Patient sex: M
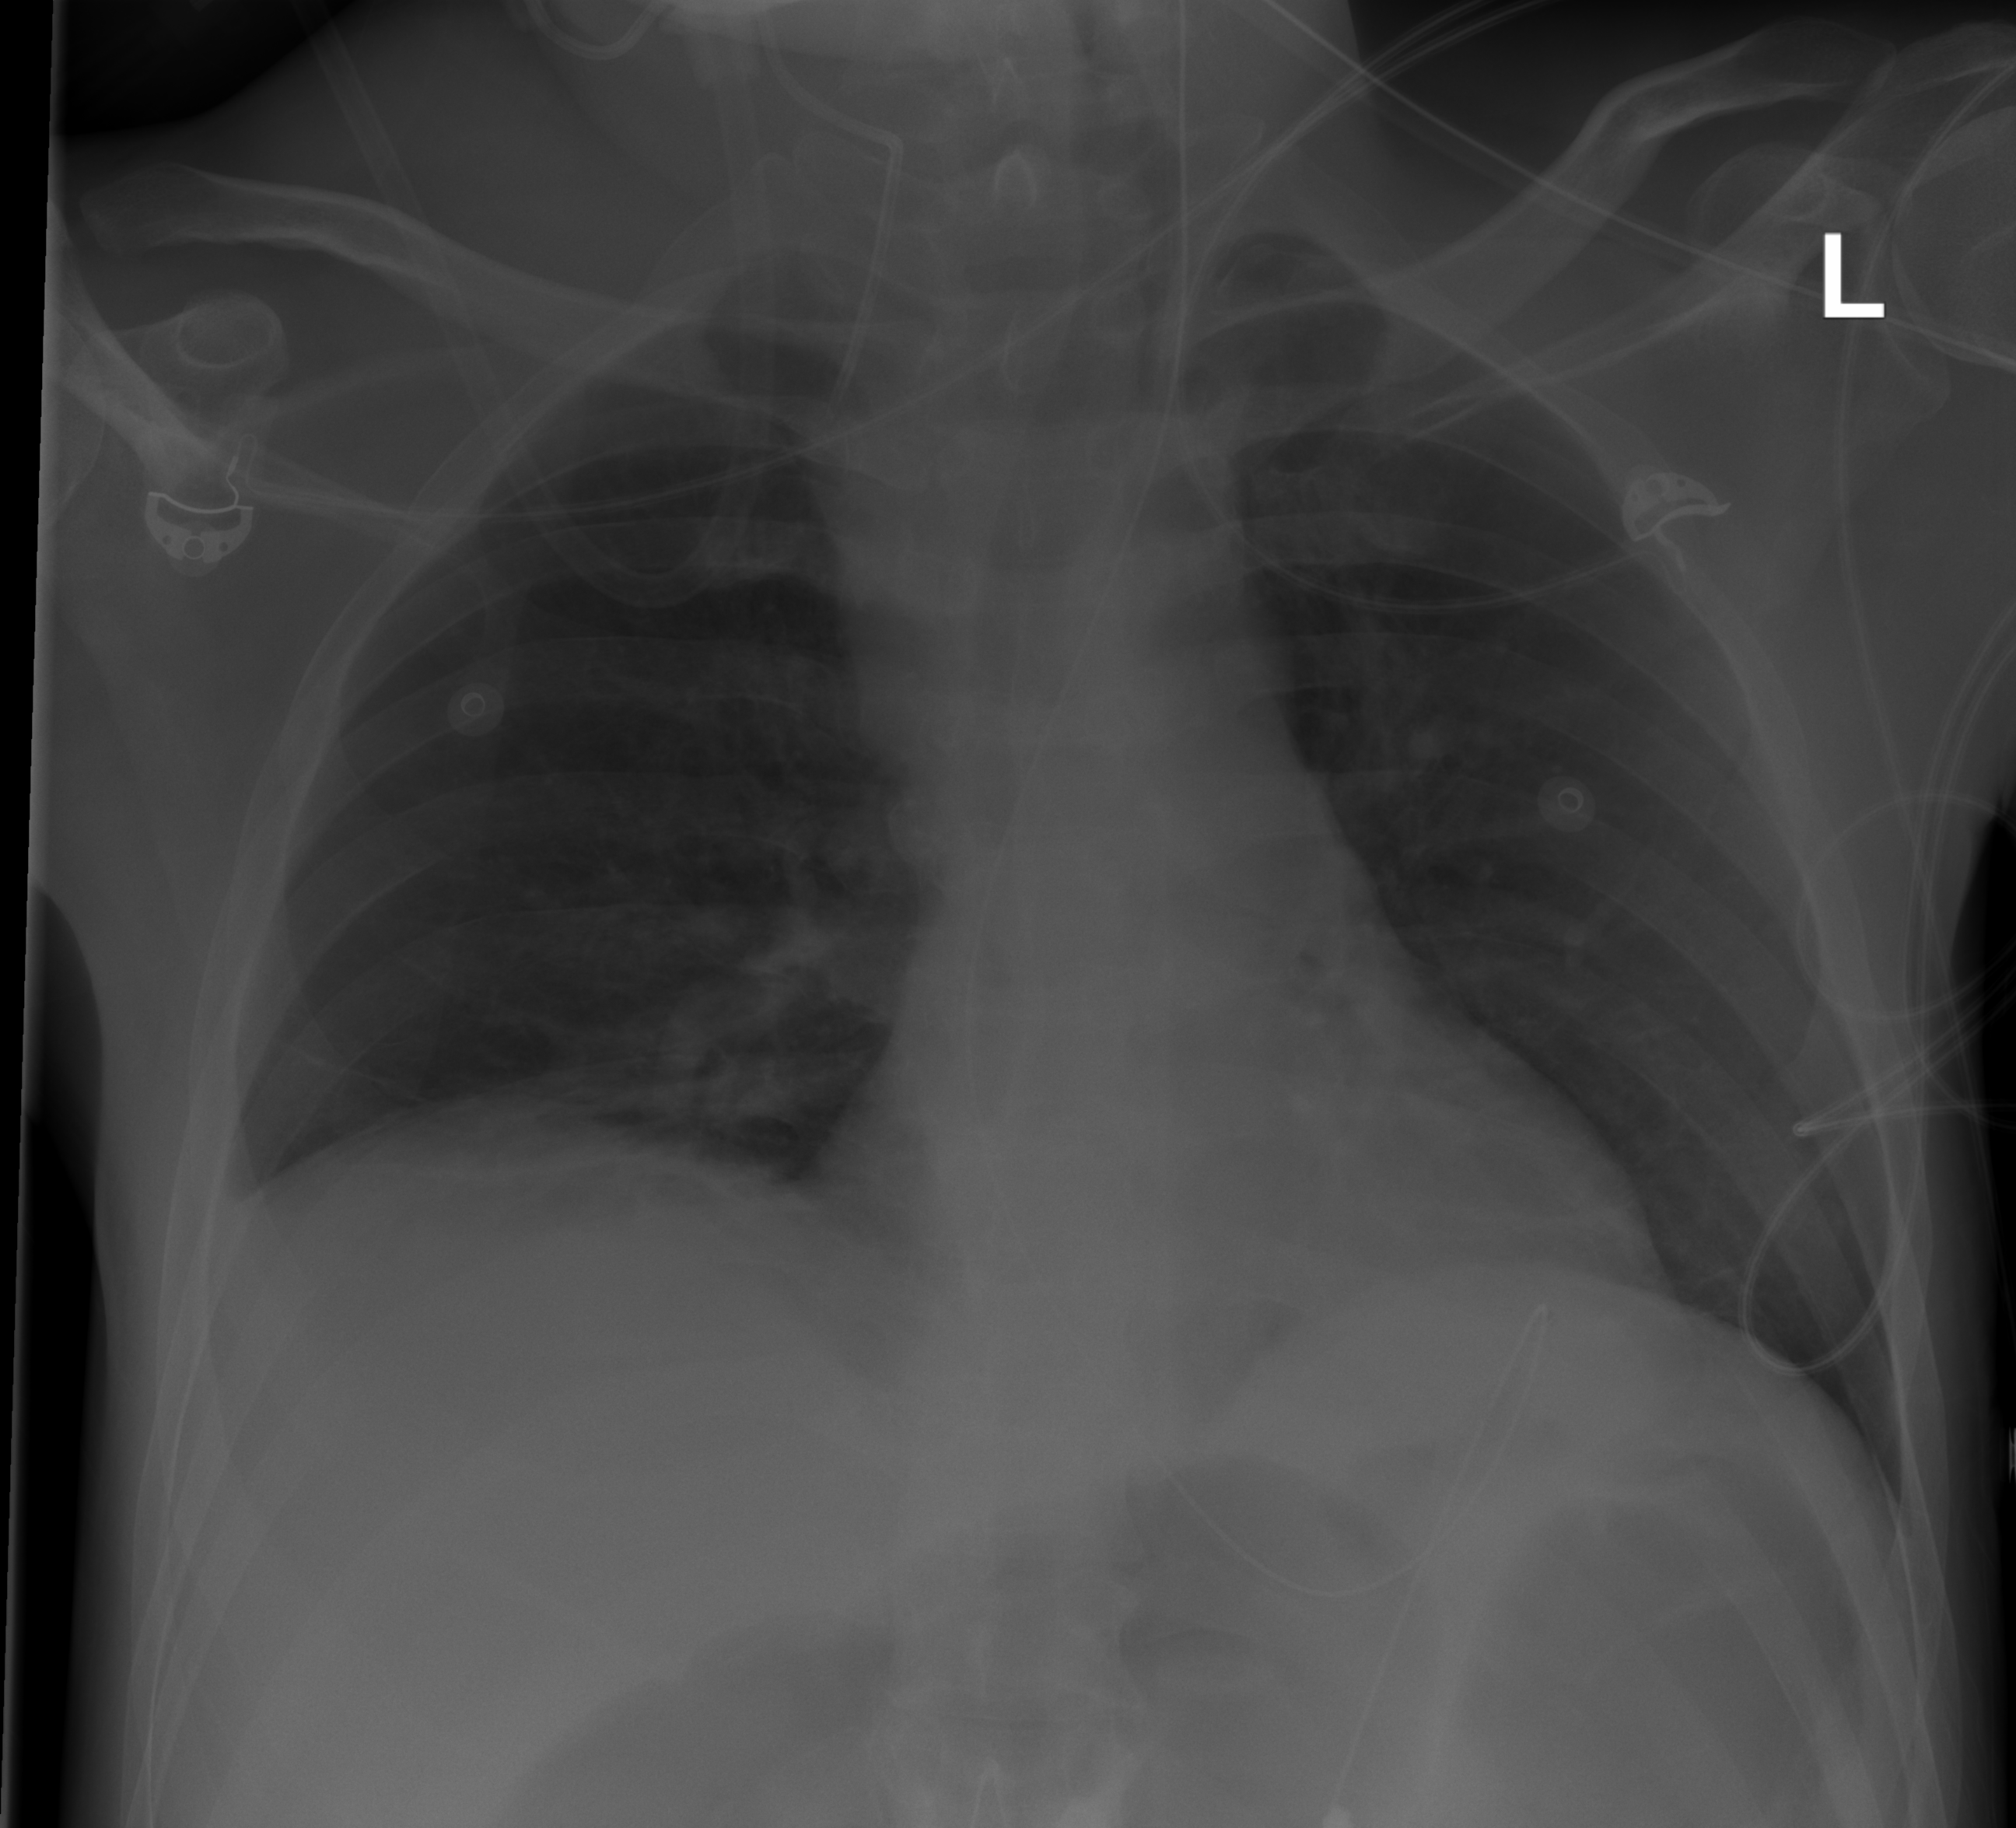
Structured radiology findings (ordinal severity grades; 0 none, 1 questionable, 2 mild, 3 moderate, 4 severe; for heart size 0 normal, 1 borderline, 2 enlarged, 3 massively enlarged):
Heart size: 0
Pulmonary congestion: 0
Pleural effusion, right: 0
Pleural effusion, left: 0
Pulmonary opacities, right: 2
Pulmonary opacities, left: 0
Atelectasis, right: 2
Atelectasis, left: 0